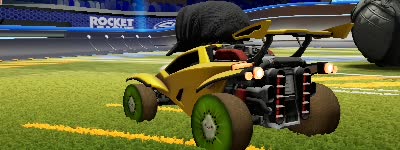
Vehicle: octane